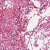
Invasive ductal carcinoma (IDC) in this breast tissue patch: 0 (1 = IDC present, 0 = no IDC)